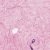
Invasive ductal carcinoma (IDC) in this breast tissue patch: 0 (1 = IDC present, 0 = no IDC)